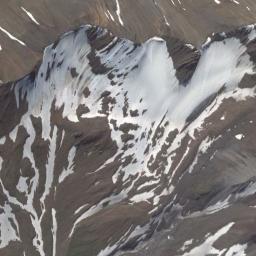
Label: snowberg